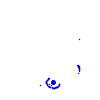
Particle: kaon